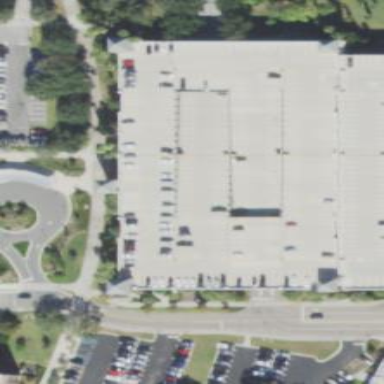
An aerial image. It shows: Multi-storey industrial building with parking facility.